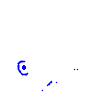
Particle: kaon